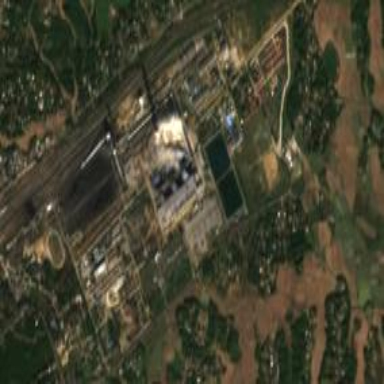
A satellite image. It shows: Coal-powered plant.